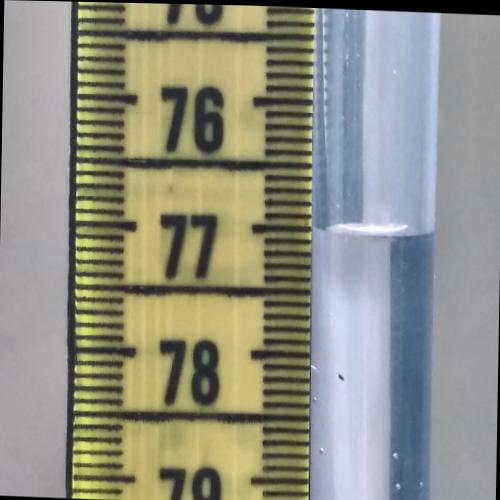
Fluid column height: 77.0 cm